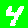
Digit: 4